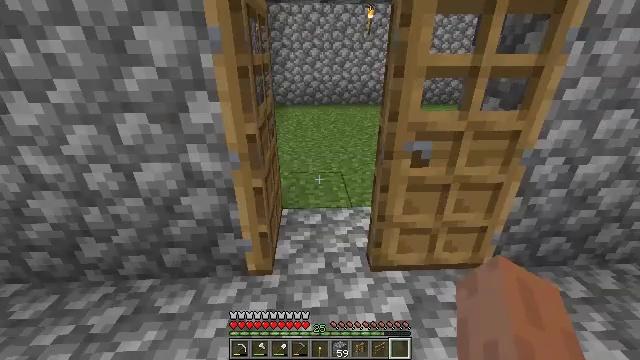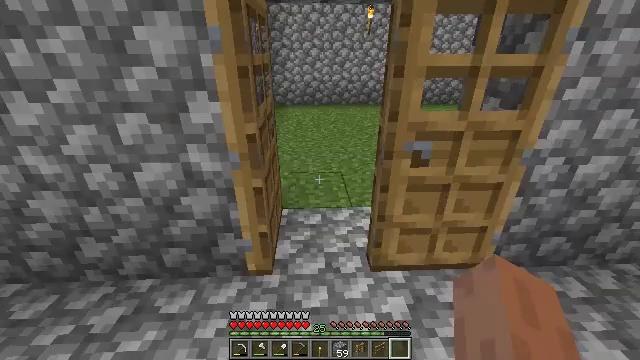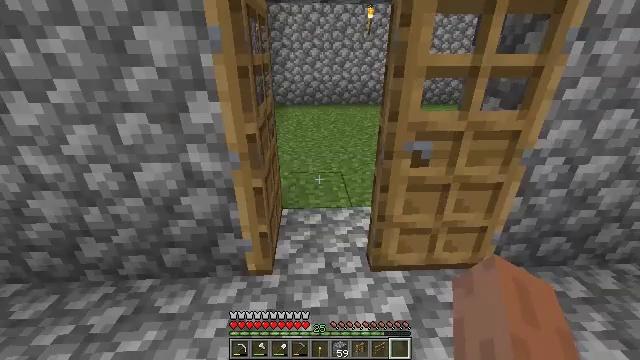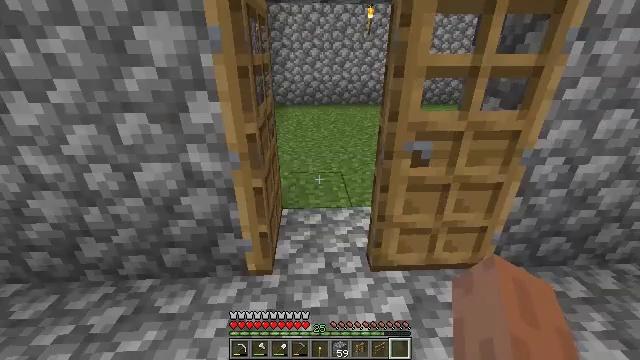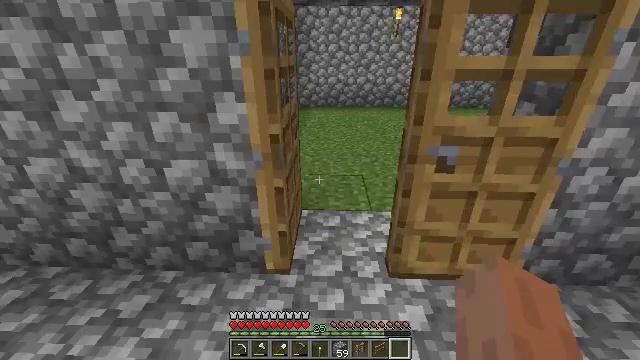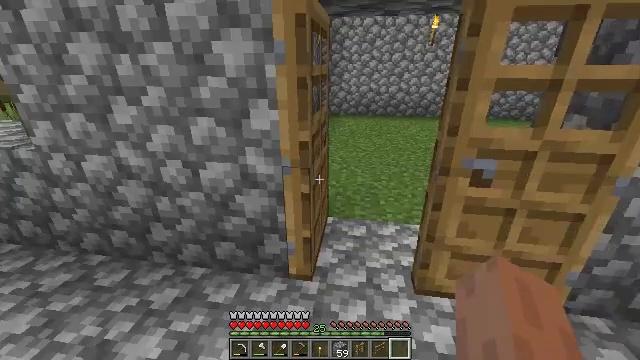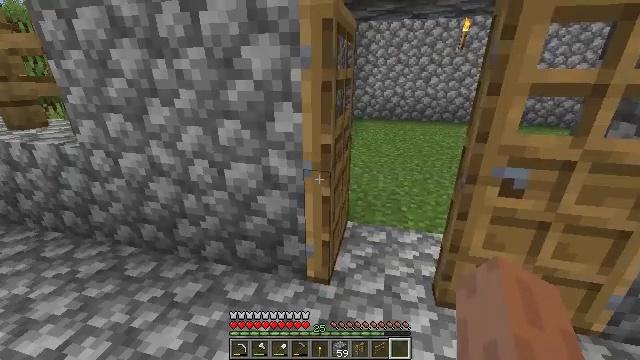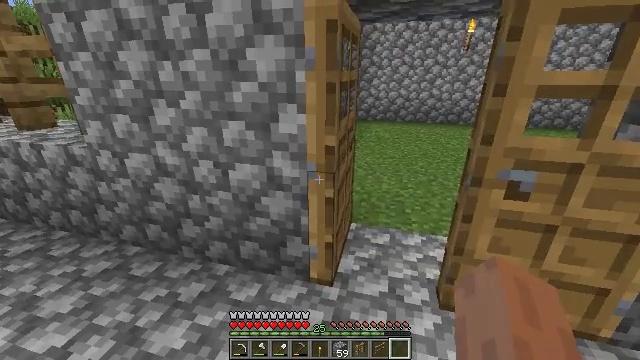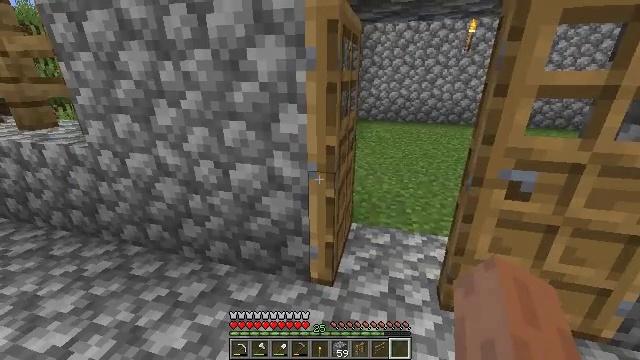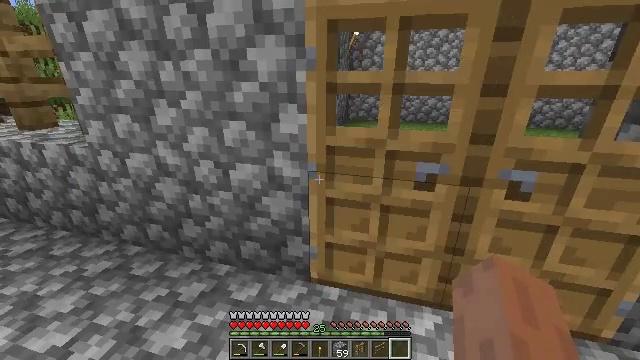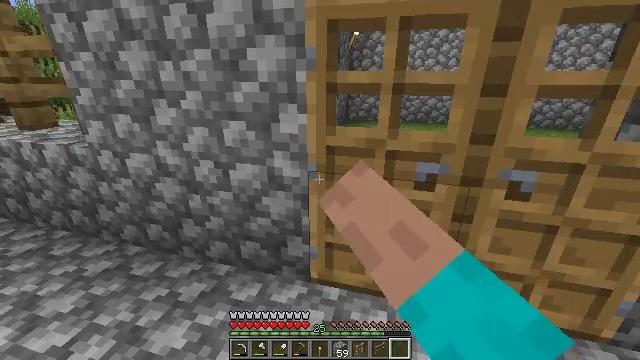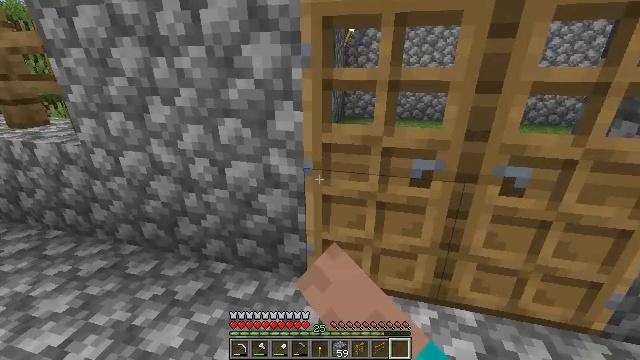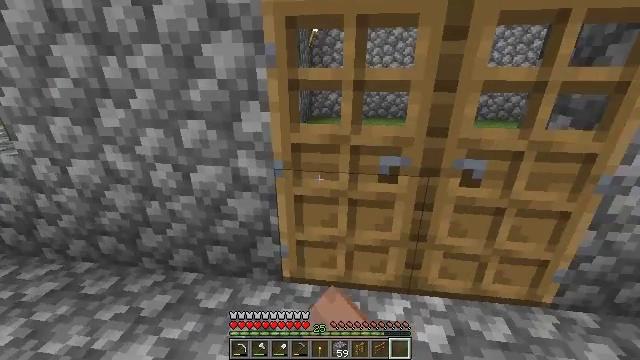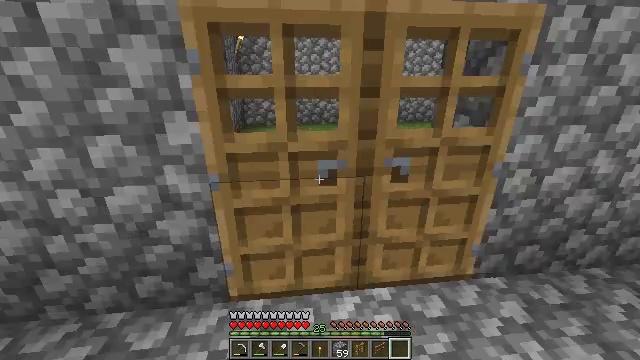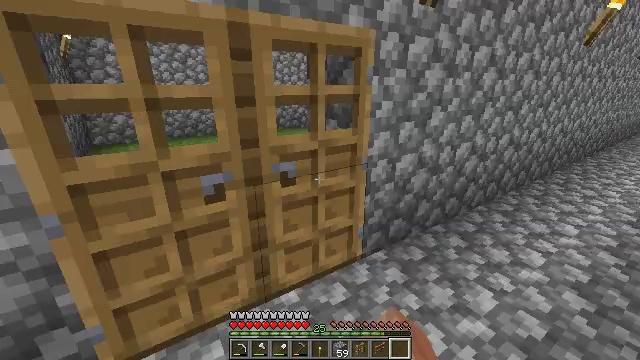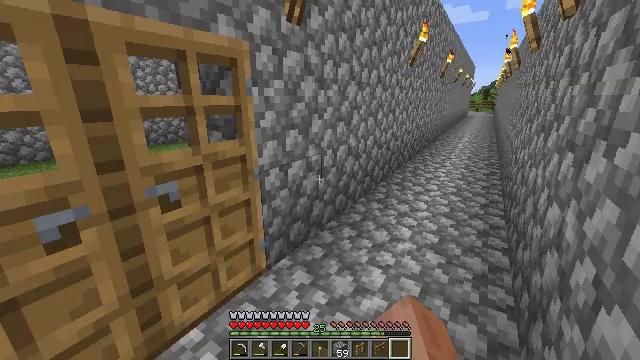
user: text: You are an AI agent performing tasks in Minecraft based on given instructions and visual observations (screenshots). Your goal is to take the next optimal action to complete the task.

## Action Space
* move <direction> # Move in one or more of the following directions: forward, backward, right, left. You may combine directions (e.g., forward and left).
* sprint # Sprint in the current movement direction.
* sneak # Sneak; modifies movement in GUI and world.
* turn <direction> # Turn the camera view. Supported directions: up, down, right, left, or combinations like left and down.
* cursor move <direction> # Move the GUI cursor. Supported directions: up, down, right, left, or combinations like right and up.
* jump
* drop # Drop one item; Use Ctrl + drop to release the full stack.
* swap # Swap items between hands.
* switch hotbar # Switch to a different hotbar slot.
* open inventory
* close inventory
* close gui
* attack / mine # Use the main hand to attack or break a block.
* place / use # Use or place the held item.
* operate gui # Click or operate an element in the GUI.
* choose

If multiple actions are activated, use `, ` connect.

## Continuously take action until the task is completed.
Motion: motion action
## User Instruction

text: Craft granite stairs using granite blocks.
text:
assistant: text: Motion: no_op
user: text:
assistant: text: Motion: no_op
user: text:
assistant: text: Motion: no_op
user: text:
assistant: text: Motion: turn left
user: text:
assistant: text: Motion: turn left and up
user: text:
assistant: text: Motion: turn left
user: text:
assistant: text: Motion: no_op
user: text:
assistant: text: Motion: no_op
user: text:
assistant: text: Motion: use / place
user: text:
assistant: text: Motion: use / place
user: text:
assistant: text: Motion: no_op
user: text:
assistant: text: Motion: turn right
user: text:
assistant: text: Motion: turn right and up
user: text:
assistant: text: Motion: turn right and up
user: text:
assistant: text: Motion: turn right and up
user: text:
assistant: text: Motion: turn right
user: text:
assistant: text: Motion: turn right
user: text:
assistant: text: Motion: no_op
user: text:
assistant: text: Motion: no_op
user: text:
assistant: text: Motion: no_op
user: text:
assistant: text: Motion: no_op
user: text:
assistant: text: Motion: no_op
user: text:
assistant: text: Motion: no_op
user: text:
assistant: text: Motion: turn up
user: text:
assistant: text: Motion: no_op
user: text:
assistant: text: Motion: turn up
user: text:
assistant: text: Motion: turn up
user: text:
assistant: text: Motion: turn up
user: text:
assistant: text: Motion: turn up
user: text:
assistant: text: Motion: no_op